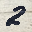
Label: 2